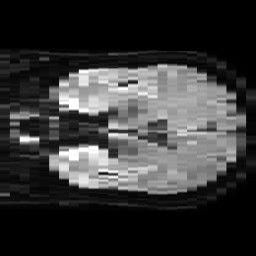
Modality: TRACE
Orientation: coronal
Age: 60
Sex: male
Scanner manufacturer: philips
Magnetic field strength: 3 T
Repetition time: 4.067 s
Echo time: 0.05944 s